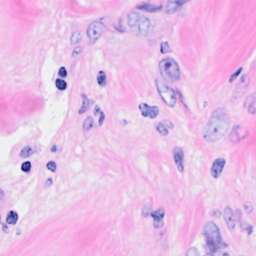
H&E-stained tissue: Breast